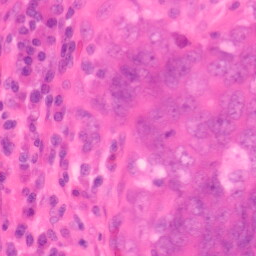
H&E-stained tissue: Colon